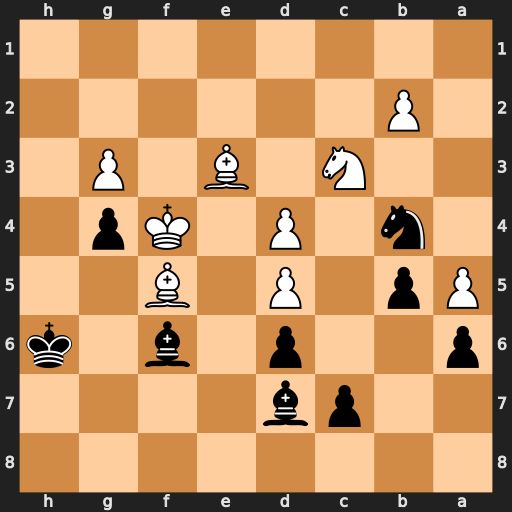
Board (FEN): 8/2pb4/p2p1b1k/Pp1P1B2/1n1P1Kp1/2N1B1P1/1P6/8
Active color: b
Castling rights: -
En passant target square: -
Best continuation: Bg5+ Kxg4 Bxf5+ Kxf5 Bxe3